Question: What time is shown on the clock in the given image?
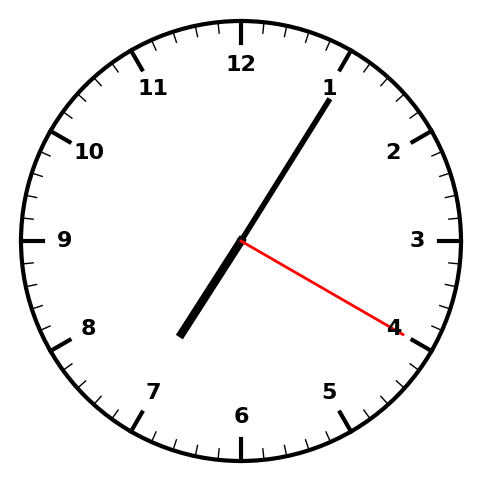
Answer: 07:05:20